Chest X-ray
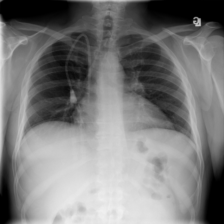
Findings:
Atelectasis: negative
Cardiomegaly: negative
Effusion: negative
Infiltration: negative
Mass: negative
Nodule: negative
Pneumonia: negative
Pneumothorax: negative
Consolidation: negative
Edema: negative
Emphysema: negative
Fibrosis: negative
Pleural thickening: negative
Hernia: negative